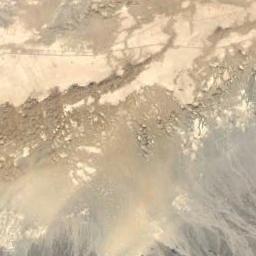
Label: desert